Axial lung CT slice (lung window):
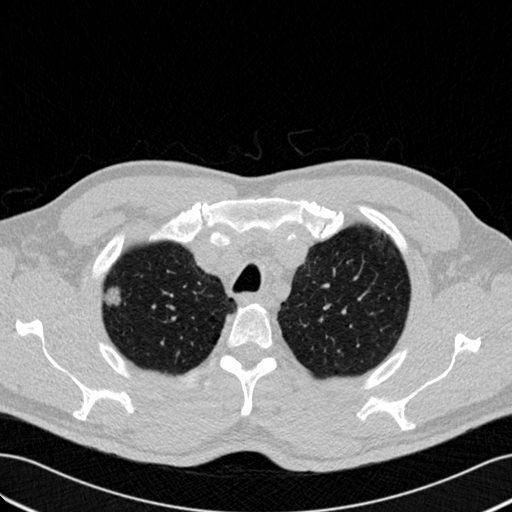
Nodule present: yes
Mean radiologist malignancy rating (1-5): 4.5